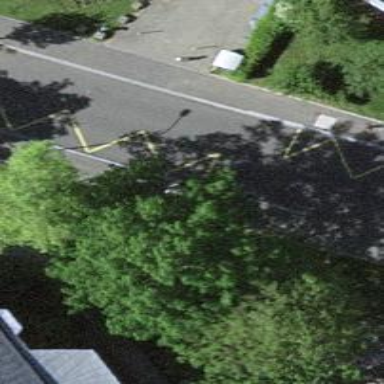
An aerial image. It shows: Public transport stop position.